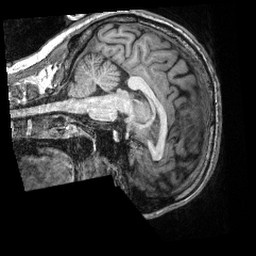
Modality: T1w
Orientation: sagittal
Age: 41
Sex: male
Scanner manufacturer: siemens
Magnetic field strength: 3 T
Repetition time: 2.3 s
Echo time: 0.00308 s